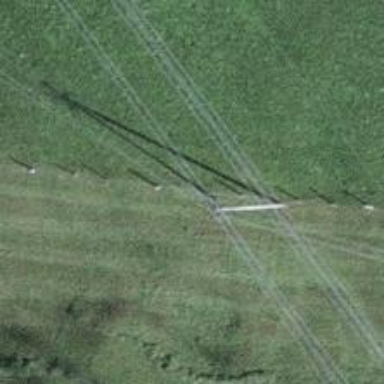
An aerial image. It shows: Minor power line.